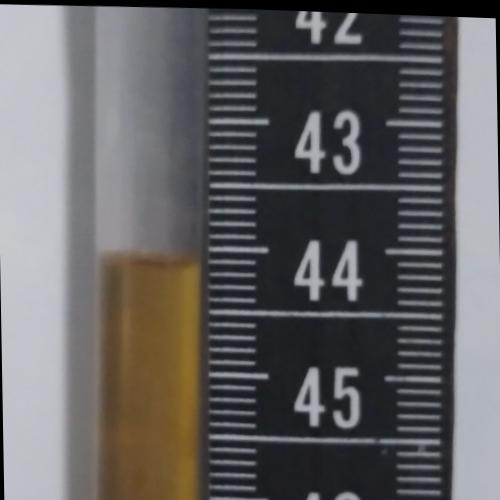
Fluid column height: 44.1 cm